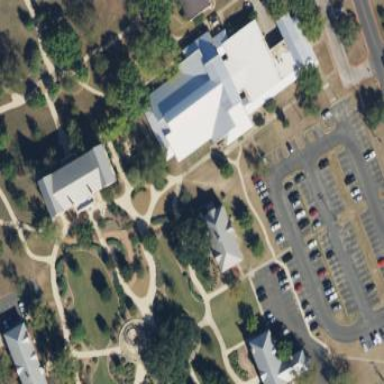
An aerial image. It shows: College building.